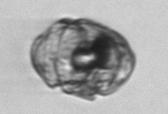
Label: Proterythropsis